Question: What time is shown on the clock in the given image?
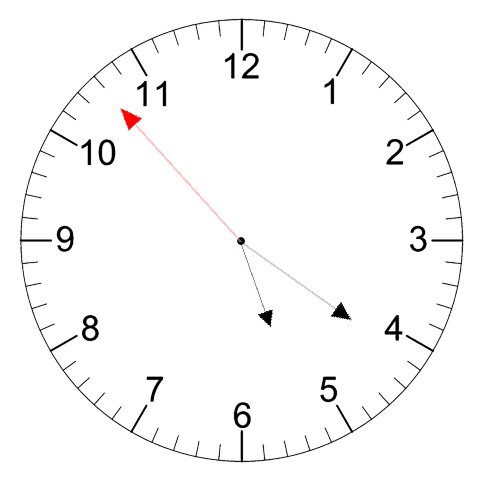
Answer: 05:20:53